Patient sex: F
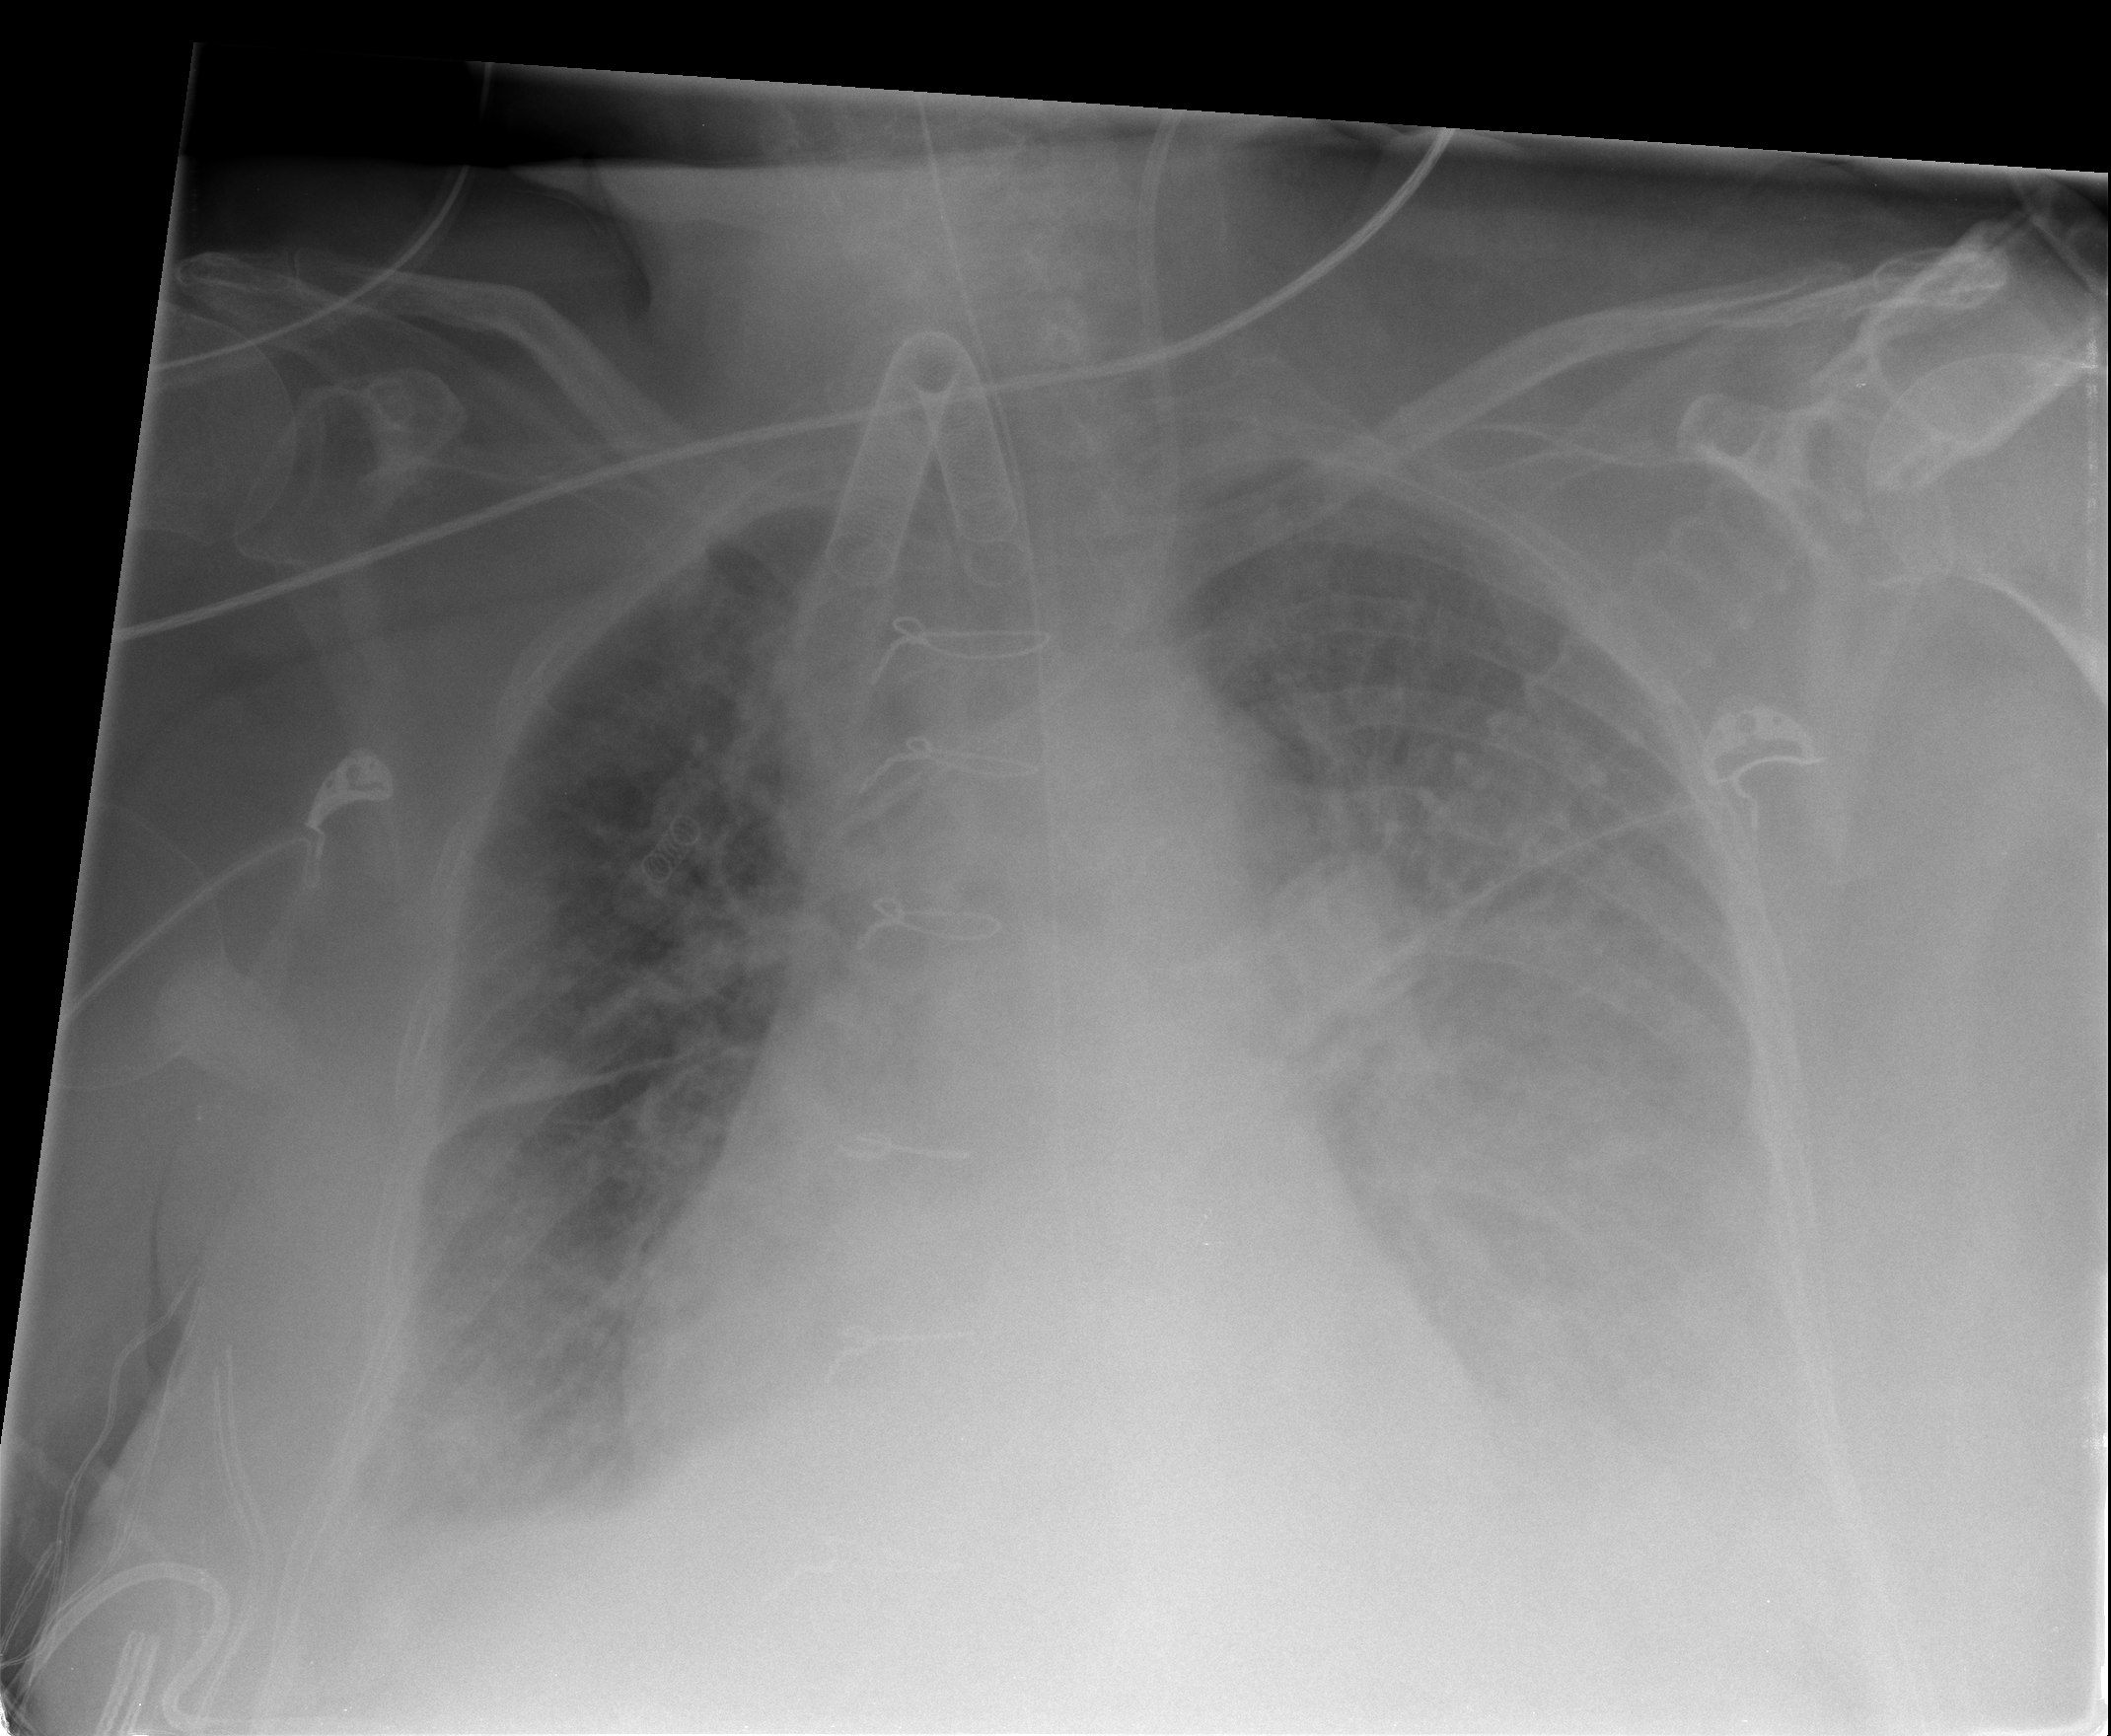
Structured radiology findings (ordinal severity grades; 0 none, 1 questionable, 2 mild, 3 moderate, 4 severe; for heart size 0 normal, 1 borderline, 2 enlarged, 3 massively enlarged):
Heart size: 2
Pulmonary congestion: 3
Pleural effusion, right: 3
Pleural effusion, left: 3
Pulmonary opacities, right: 1
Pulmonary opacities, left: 1
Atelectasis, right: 2
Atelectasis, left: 3